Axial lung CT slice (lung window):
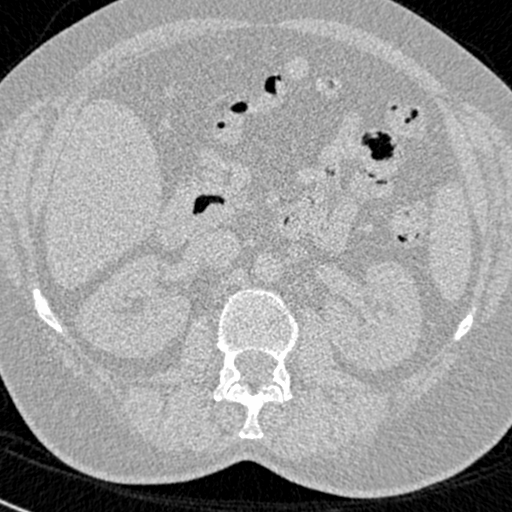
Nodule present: no